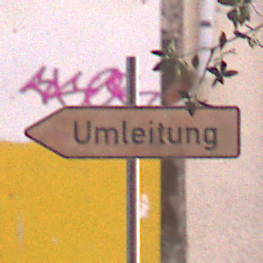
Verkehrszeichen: UmleitungswegweiserLinksweisend
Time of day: MorningAfternoon
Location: Outdoor (Urban)
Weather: Clear
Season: NotSpecified
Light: Natural